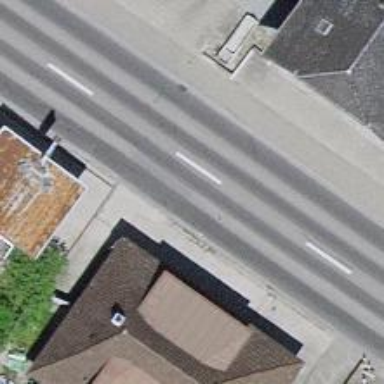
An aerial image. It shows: Bus stop along the road.